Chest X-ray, AP view. Patient: 54 years old, sex F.
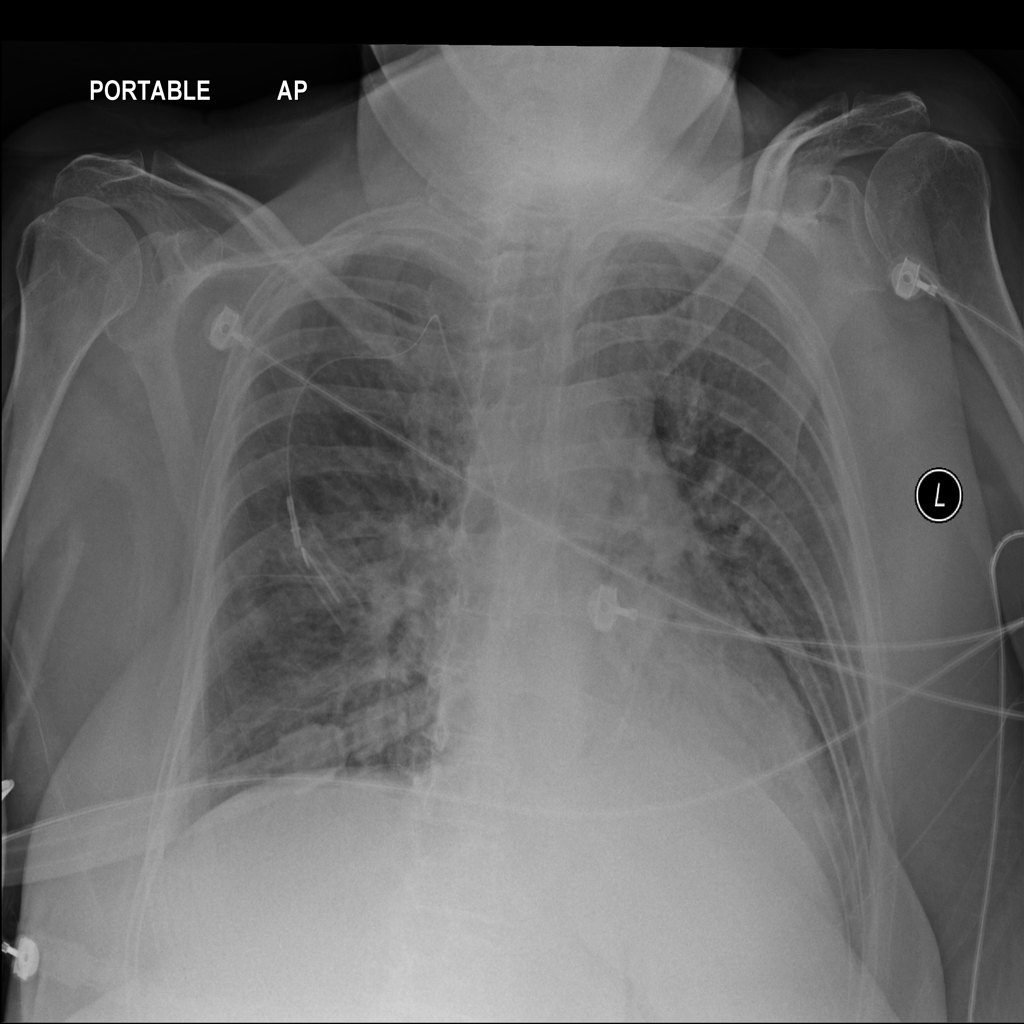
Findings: Infiltration